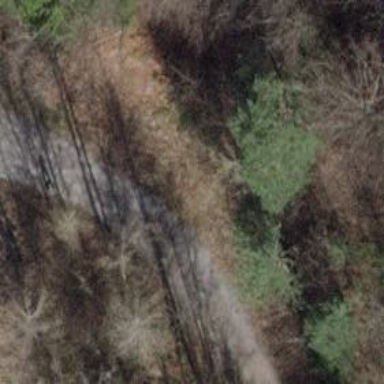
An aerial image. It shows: Gravel track with grade2 tracktype.